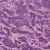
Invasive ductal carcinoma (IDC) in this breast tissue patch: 1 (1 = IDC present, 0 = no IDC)